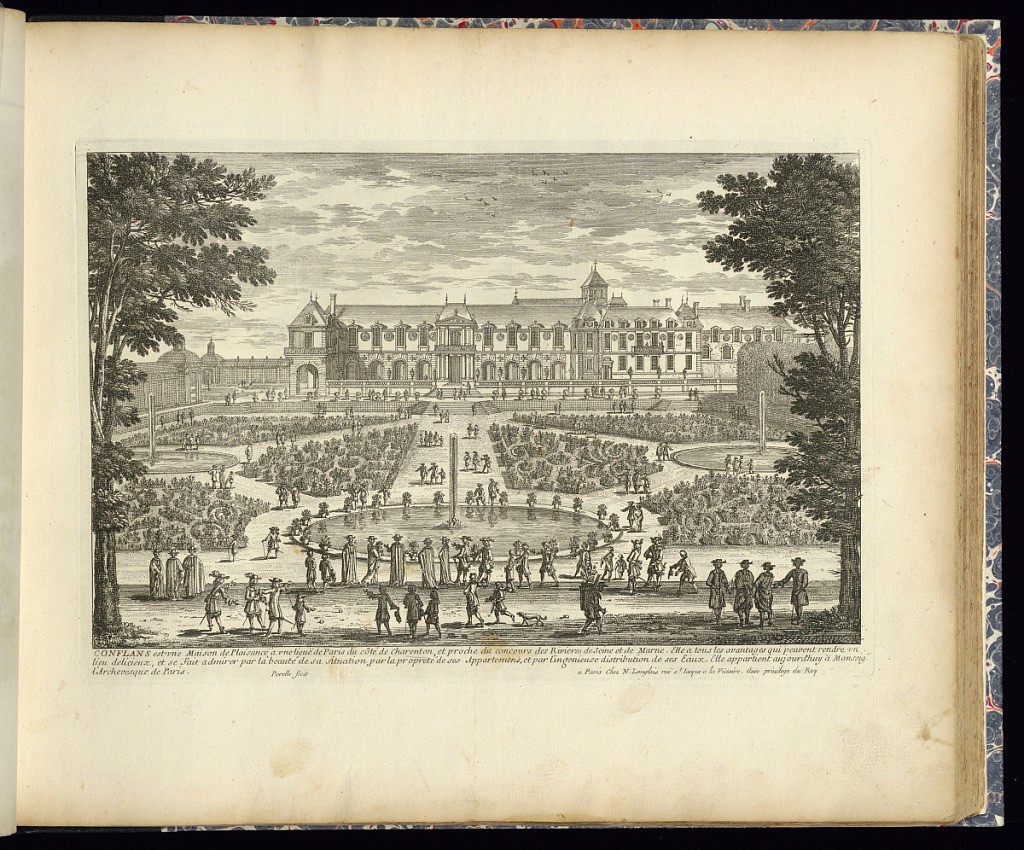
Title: CONFLANS
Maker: Gabriel Perelle, French, 1604–1677
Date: late 17th century
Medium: Etching on laid paper
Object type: Print
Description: A view of a castle or country house with its garden in the foreground featuring parterre, planted vases and fountains. The garden is filled with people and the view is framed by trees. The plate is titled with a short description of the castle.